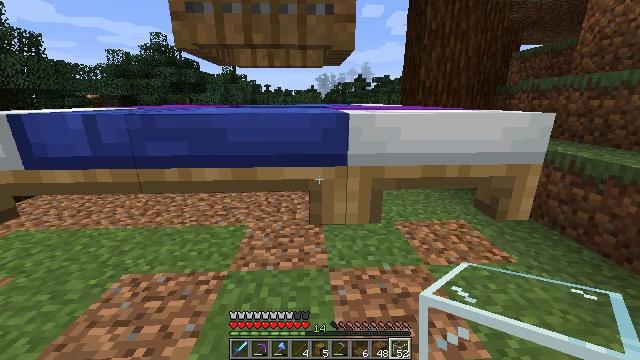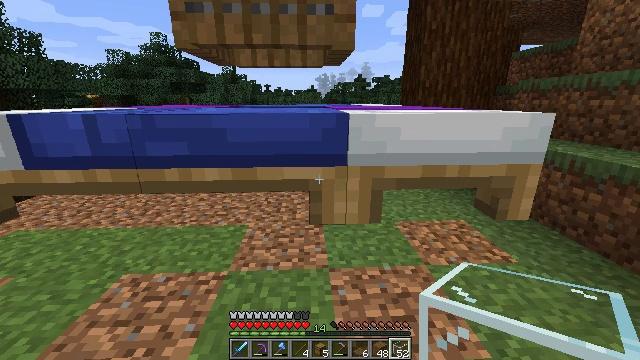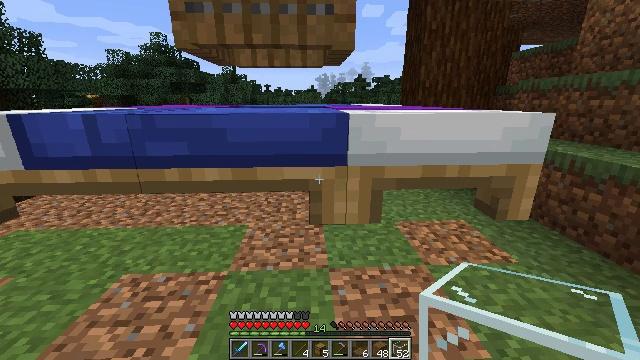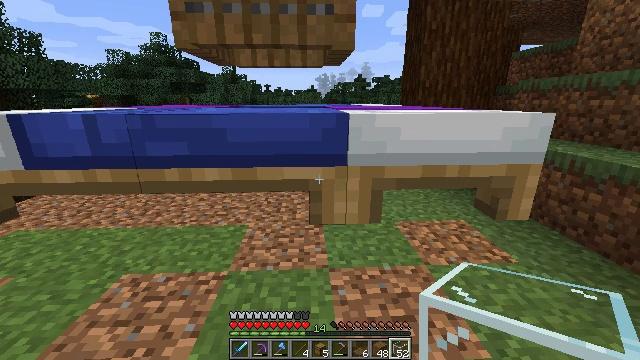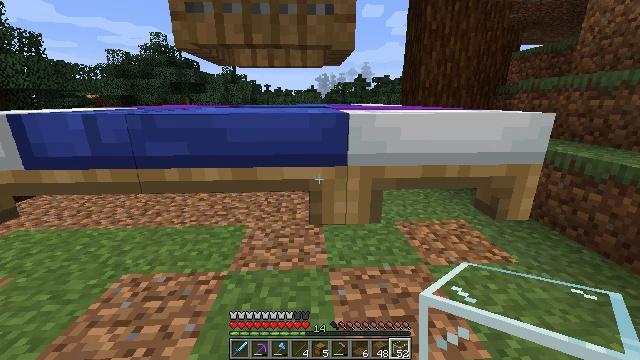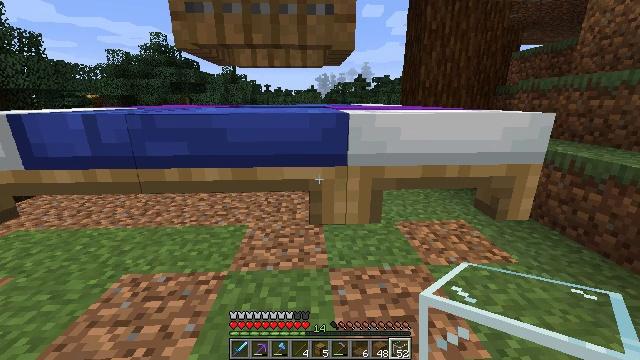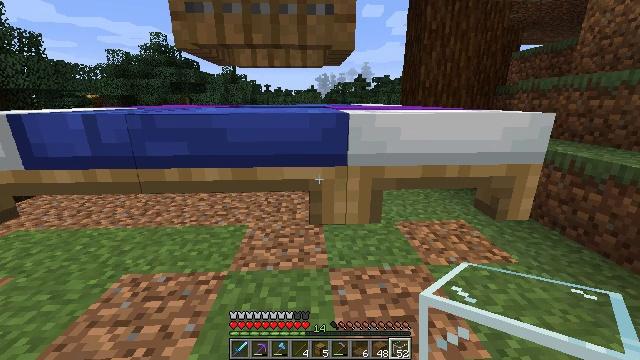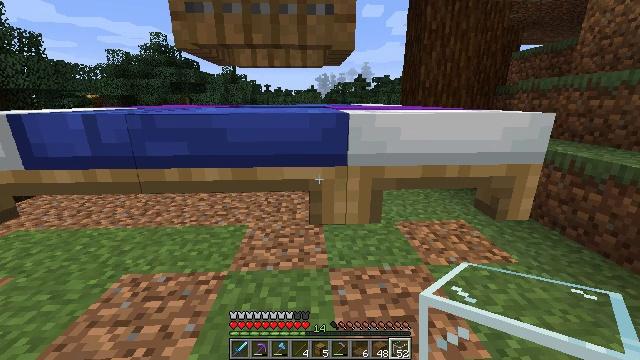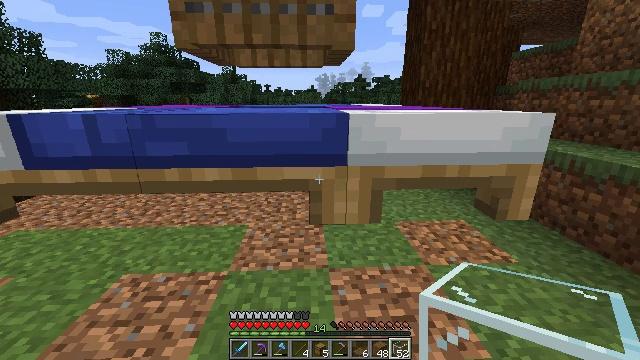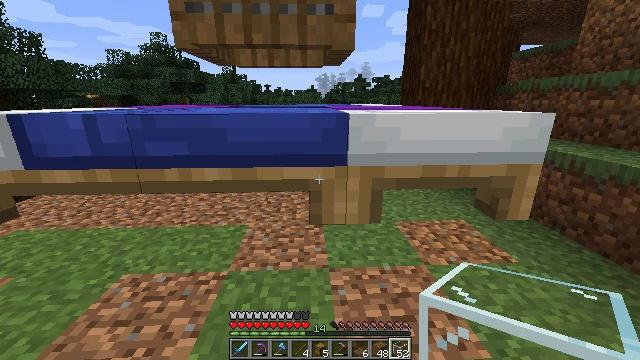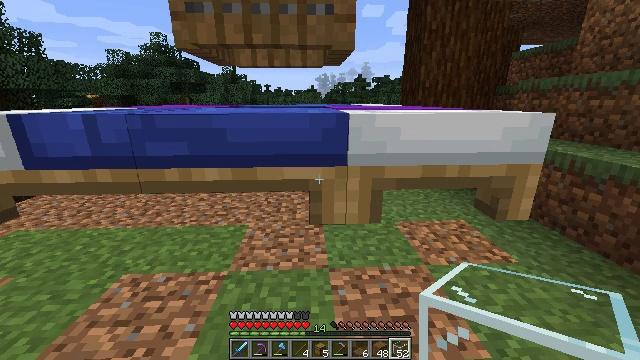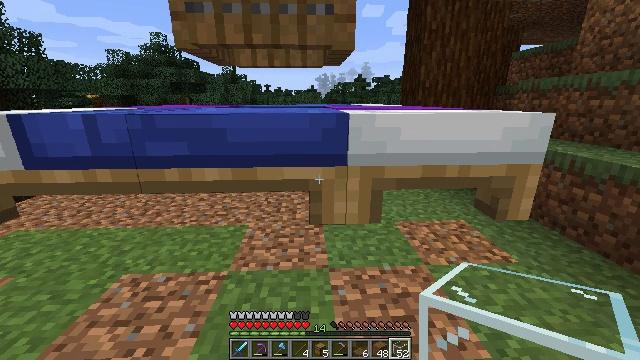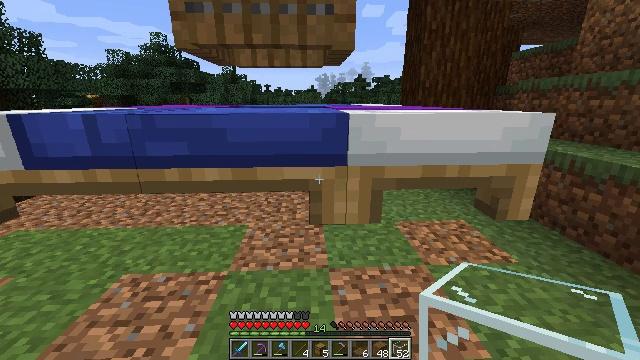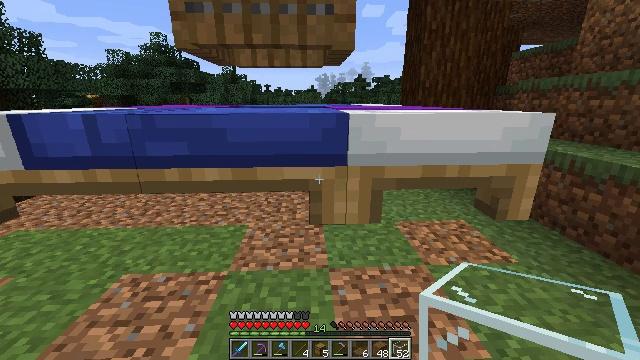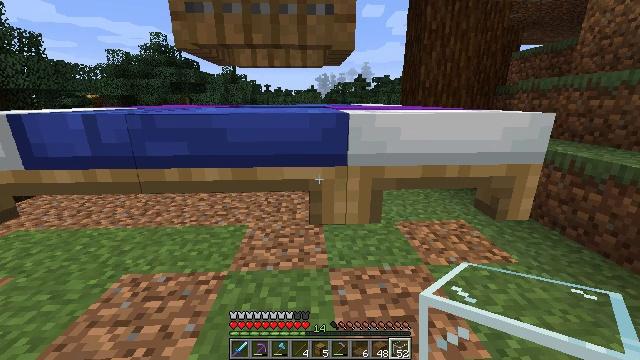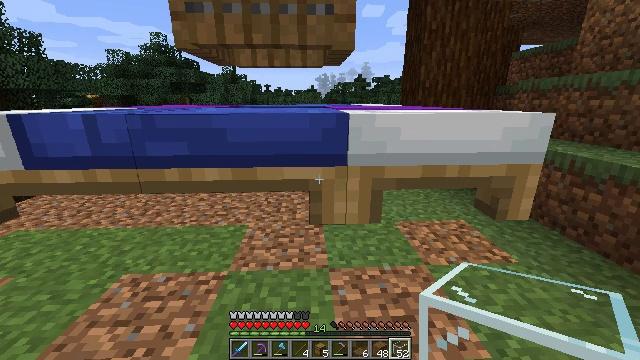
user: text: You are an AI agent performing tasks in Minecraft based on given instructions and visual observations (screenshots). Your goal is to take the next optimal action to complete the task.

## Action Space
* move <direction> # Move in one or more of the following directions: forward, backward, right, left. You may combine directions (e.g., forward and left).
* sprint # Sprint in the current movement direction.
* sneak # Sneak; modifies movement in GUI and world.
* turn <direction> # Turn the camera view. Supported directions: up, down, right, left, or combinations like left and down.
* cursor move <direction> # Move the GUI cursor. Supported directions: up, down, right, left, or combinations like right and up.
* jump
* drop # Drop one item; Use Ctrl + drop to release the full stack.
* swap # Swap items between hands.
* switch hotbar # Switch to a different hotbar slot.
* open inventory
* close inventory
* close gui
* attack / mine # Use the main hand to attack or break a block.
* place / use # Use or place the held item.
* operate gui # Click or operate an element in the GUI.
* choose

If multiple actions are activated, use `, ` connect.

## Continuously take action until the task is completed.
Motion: motion action
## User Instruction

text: Dismantle the blue bed.
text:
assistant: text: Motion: no_op
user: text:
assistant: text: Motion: no_op
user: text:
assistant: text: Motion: no_op
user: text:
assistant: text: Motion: no_op
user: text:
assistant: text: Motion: no_op
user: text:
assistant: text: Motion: no_op
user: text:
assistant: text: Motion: no_op
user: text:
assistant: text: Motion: no_op
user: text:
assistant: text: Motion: no_op
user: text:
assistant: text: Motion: no_op
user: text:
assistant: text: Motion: no_op
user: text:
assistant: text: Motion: no_op
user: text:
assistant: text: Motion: no_op
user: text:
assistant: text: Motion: no_op
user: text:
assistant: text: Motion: no_op
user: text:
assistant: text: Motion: no_op
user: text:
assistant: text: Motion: no_op
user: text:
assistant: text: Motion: no_op
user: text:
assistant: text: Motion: no_op
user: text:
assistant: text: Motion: no_op
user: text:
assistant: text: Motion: no_op
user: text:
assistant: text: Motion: no_op
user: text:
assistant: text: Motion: no_op
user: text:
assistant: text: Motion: no_op
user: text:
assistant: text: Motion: no_op
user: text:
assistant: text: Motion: no_op
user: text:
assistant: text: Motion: no_op
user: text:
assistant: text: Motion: no_op
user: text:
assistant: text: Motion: no_op
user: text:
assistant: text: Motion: no_op